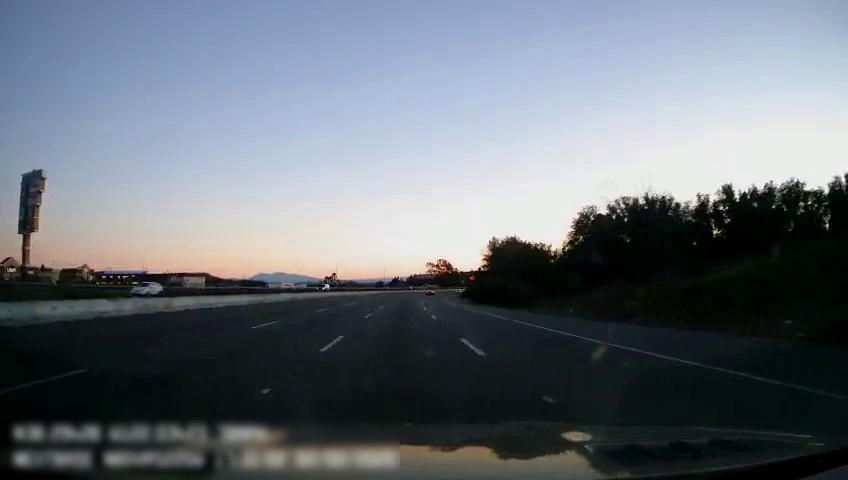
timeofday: Day
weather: Sunny
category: Drivable Space
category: Vehicles | SUV
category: Vehicles | SUV
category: Lanes | Current Lane
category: Lanes | Current Lane
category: Lanes | Alternate Lane
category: Lanes | Alternate Lane